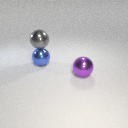
large blue metal sphere below large gray metal sphere